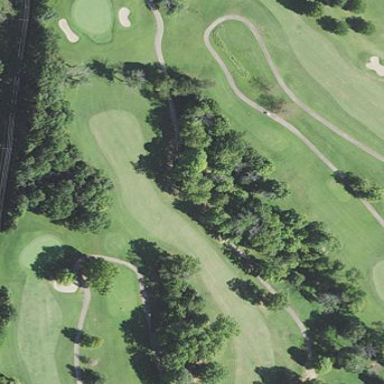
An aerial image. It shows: Scenic golf fairway.